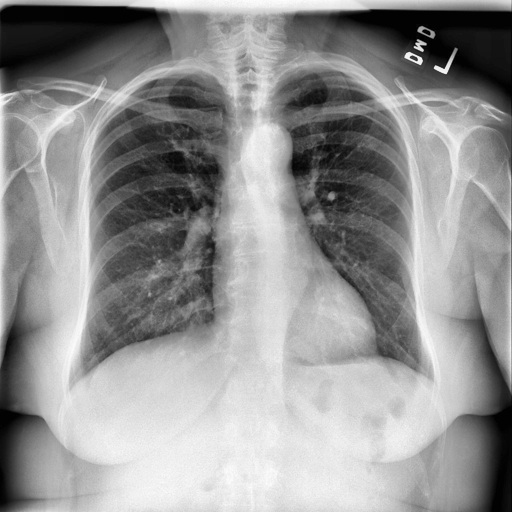
Finding: NORMAL